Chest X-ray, PA view. Patient: 76 years old, sex M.
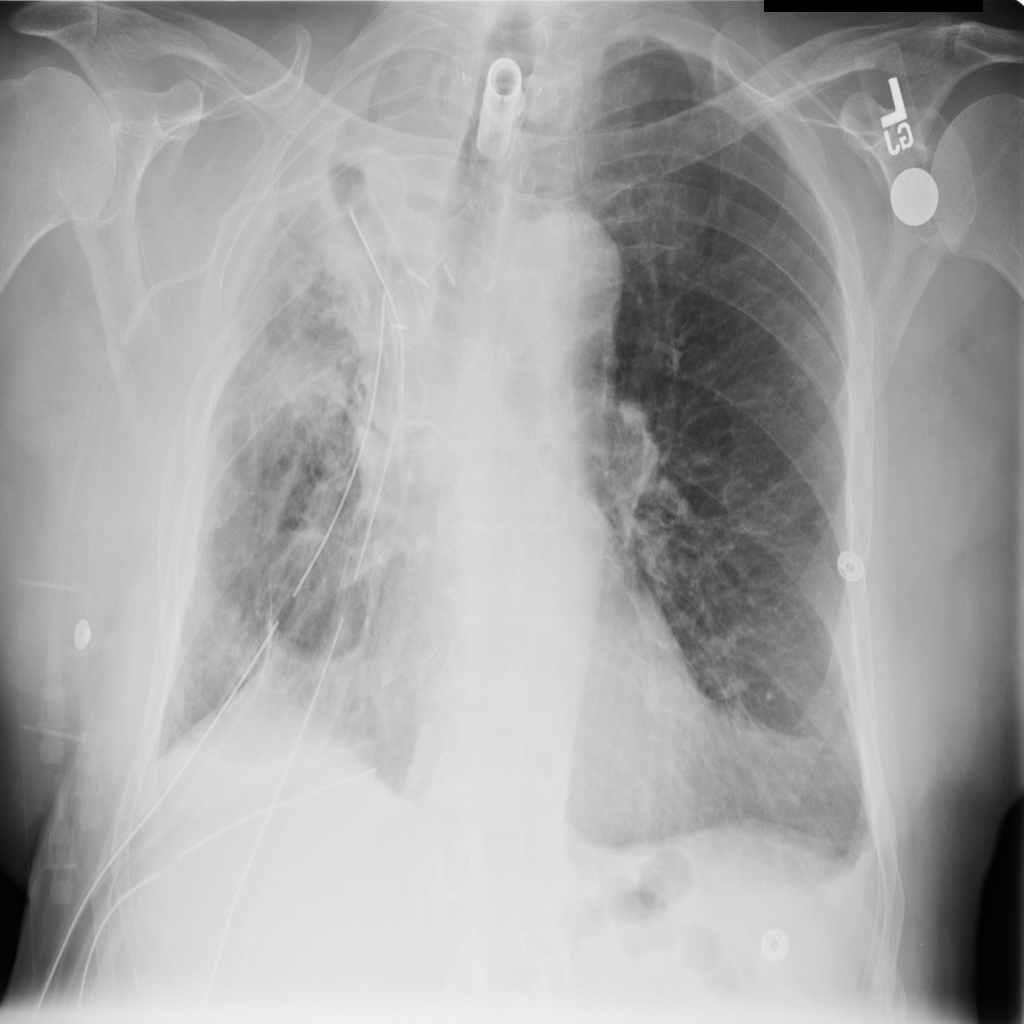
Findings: Effusion, Infiltration